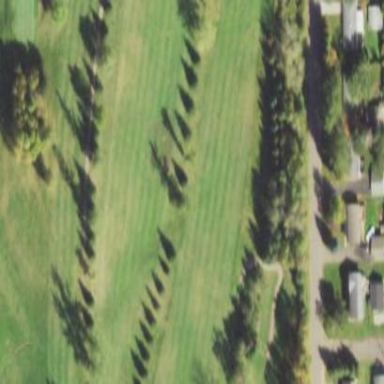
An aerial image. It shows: Grassy area designated as golf fairway.